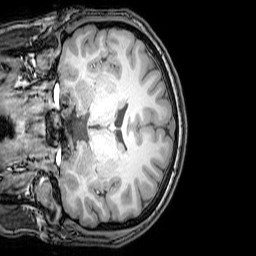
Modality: T1w
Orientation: coronal
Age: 21
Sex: male
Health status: healthy
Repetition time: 0.081 s
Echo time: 0.037 s